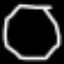
Label: octagon